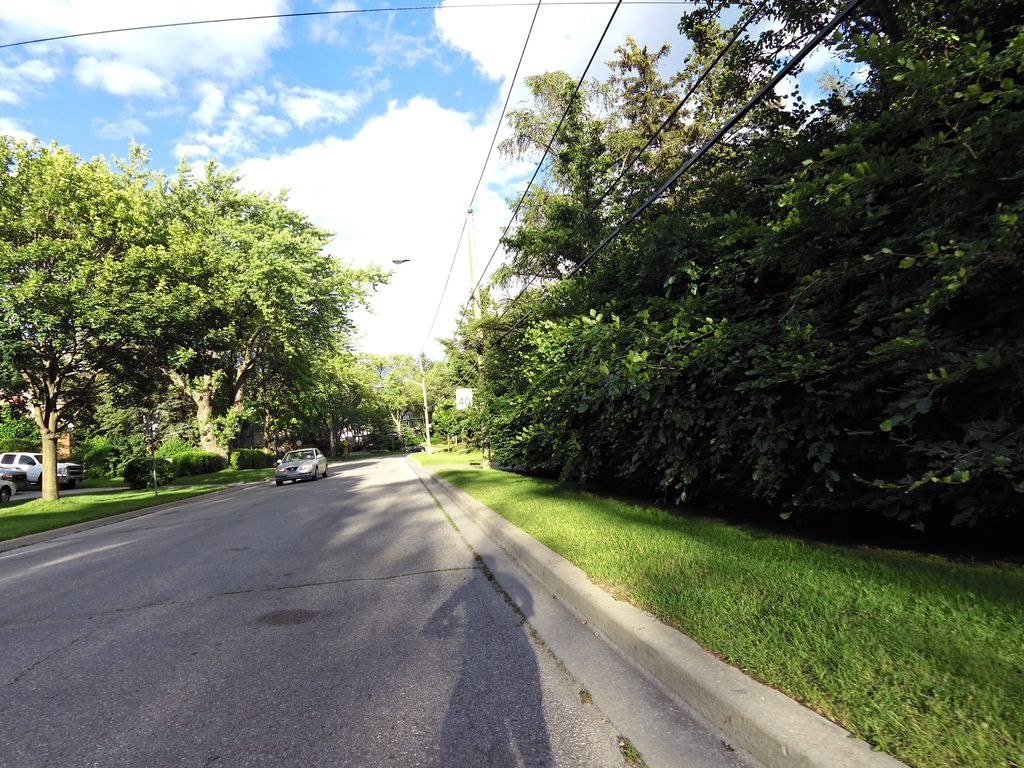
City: toronto